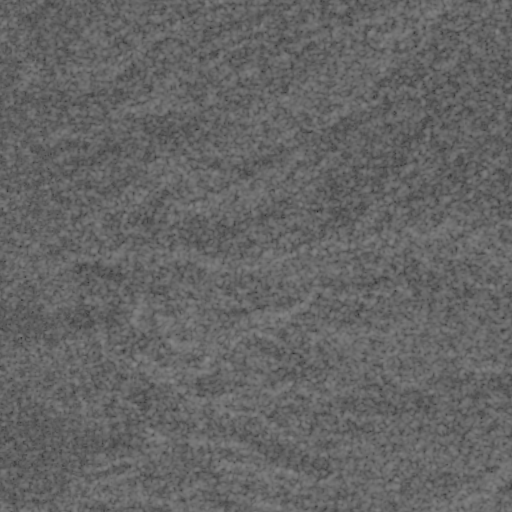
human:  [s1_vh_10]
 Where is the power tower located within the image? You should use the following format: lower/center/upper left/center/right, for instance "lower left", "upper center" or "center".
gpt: The power tower is located in the left of the image.
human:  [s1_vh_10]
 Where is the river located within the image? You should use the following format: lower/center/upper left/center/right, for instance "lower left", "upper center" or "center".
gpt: The river is located in the left of the image.
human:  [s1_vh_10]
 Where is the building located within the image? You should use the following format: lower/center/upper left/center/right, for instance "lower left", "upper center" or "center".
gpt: There is no building in the image.

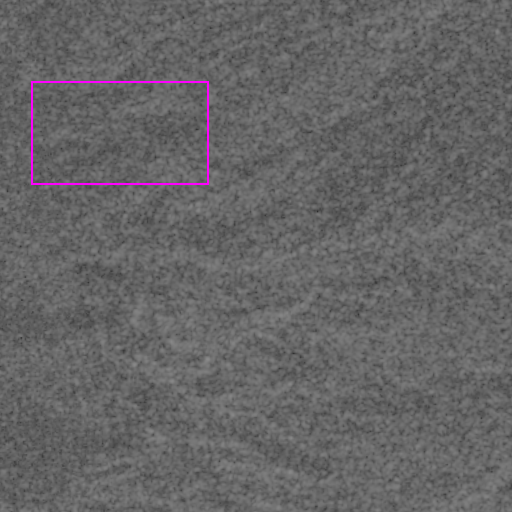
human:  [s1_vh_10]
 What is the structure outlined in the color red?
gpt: There is no red outline.
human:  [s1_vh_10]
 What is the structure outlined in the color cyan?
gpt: There is no structure outlined in cyan.